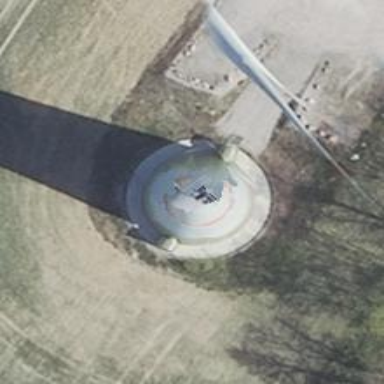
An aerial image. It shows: Wind generator using horizontal axis wind turbines.